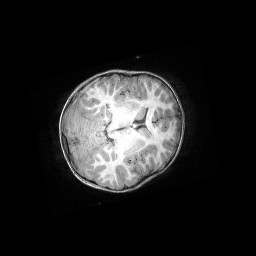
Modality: T1w
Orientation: axial
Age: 6
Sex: male
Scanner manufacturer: siemens
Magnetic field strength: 3 T
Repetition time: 2.4 s
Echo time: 0.00317 s